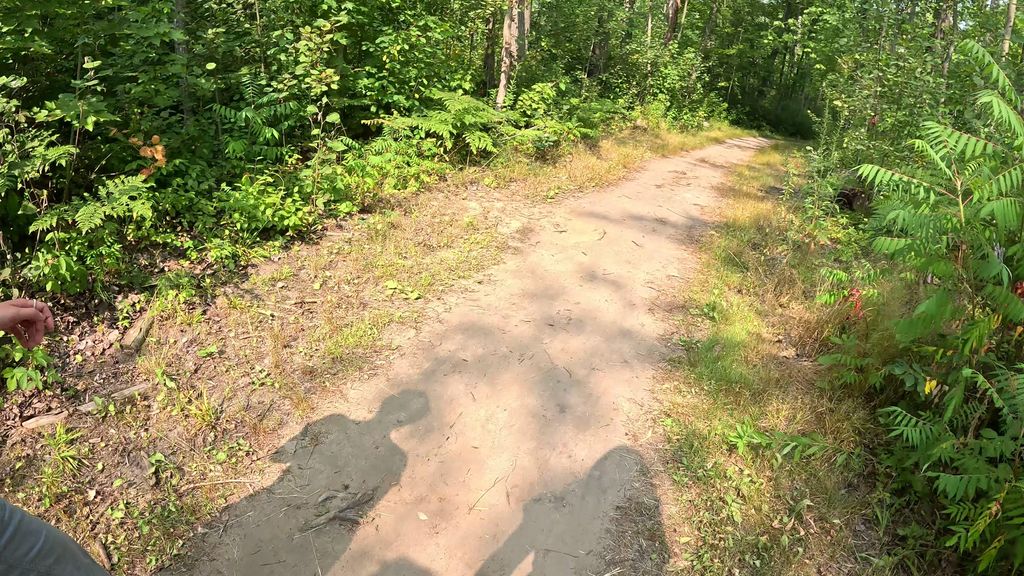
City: ottawa-gatineau